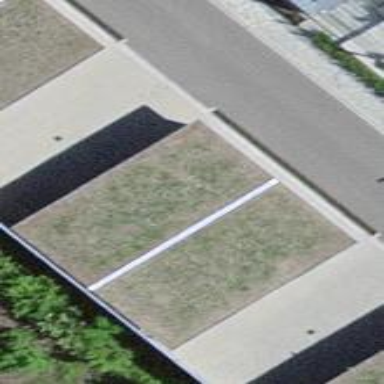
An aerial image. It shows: Carport structure.